【题型】填空题　【知识点】解析几何　【难度】easy
已知椭圆 \( \frac{x^2}{9} + \frac{y^2}{4} = 1 \) 的左焦点为 \( F \)，若 \( A \)、\( B \) 是椭圆上两动点，且 \( AB \) 垂直于 \( x \) 轴，则 \( \triangle ABF \) 周长的最大值为\underline{\quad\quad\quad}.
【解答】
\noindent 【答案】$\boldsymbol{12}$
\vspace{0.5em}
\noindent 【详解】如图.设 $AB$ 与 $x$ 轴相交于点 $C$，椭圆 $\frac{x^2}{9} + \frac{y^2}{4} = 1$ 右焦点为 $F_1$，连接 $AF_1$，$BF_1$，

\noindent 所以 $\triangle ABF$ 周长为
\[
AF + BF + AB = 6 - AF_1 + 6 - BF_1 + AB = 12 - (AF_1 + BF_1 - AB) \le 12
\]
故 $\triangle ABF$ 的周长的最大值为 $12$，
\vspace{0.5em}
\noindent 故答案为：$\boldsymbol{12}$
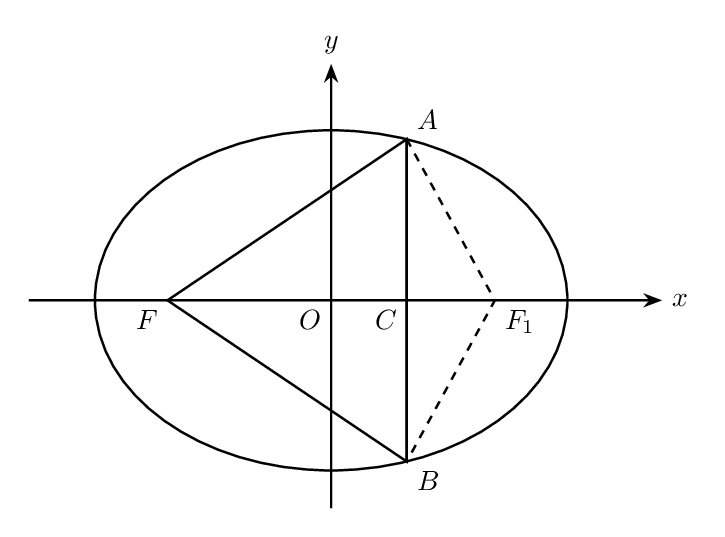